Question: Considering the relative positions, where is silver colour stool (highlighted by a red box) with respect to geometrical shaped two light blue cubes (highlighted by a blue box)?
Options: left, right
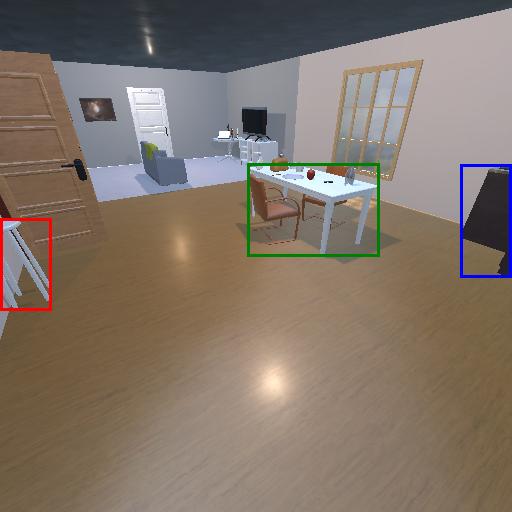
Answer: left